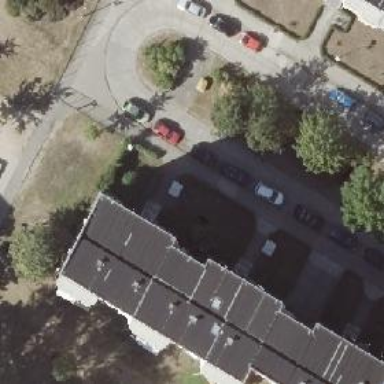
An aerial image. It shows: Concrete footway.